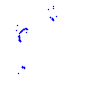
Particle: proton